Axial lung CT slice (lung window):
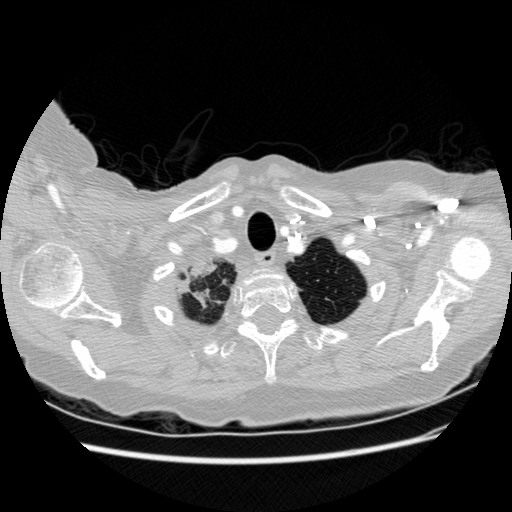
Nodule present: no